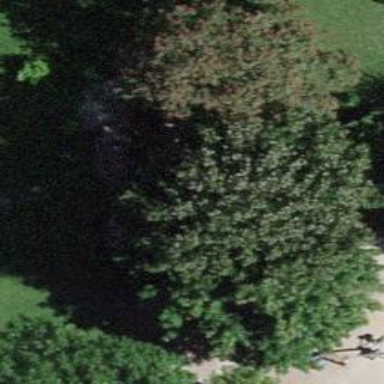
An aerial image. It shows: Deciduous broadleaved tree in park.